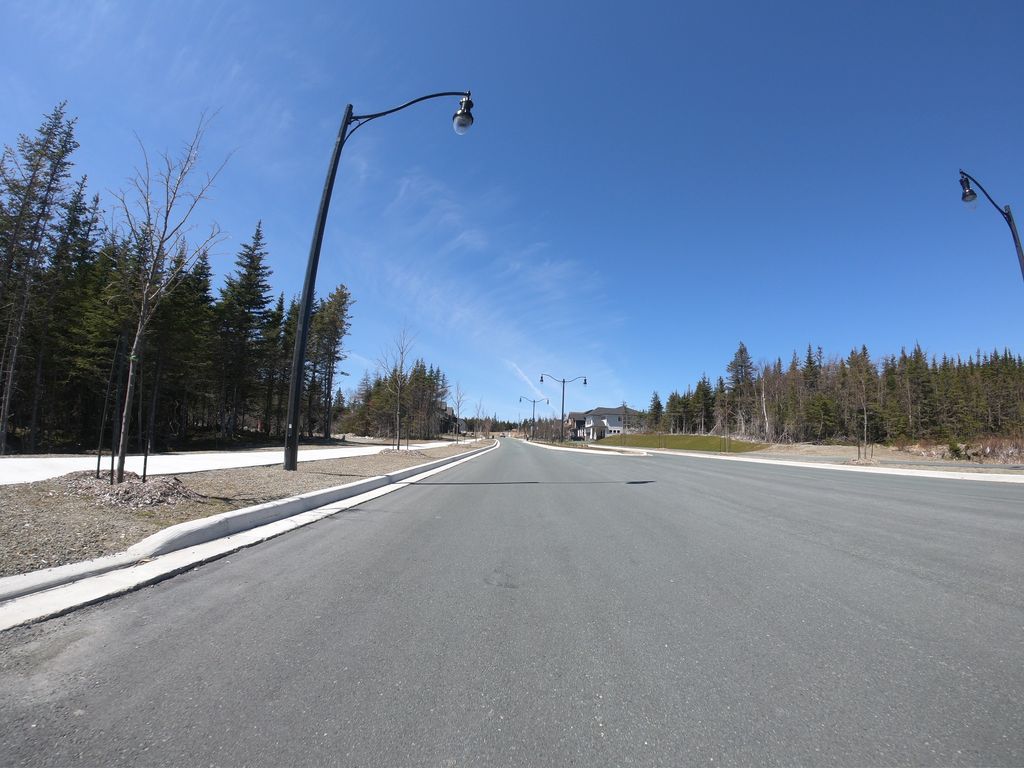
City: st_johns